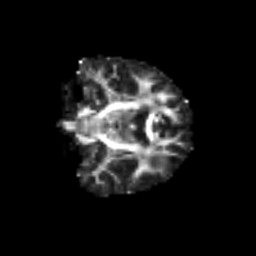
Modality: FA
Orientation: coronal
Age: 67
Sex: female
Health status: ill
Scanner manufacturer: siemens
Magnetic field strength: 3 T
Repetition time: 8.7 s
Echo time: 0.11 s